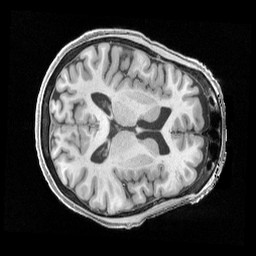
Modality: T1w
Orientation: axial
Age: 69
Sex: female
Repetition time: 2.4 s
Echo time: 0.00222 s